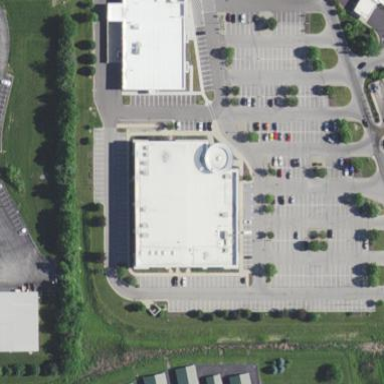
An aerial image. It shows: Building used as fitness center.